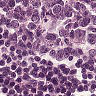
Metastatic tissue present: no